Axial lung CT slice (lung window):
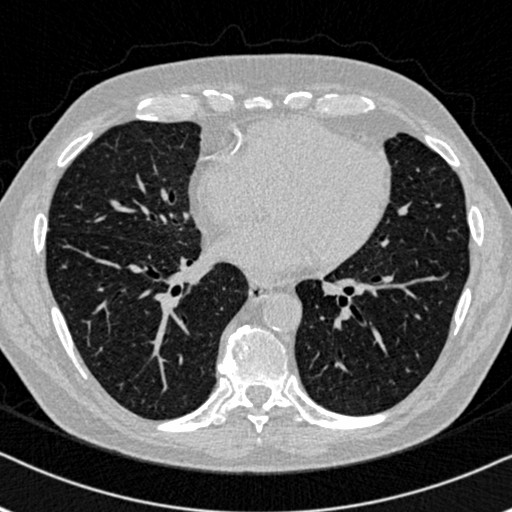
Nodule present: no